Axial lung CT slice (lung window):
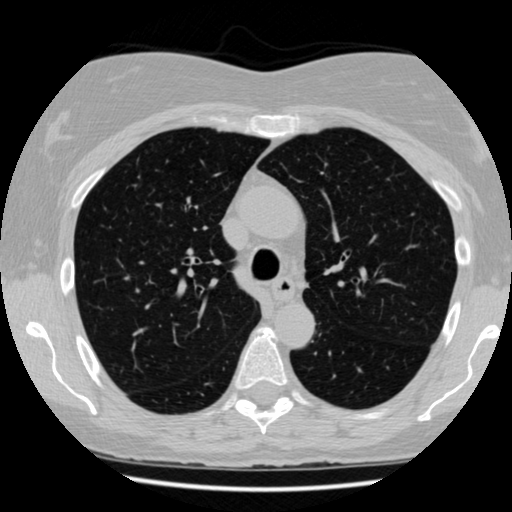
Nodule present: no